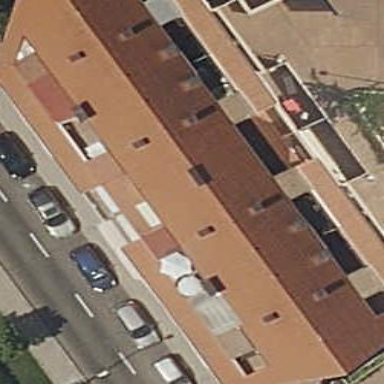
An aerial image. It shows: Residential building.